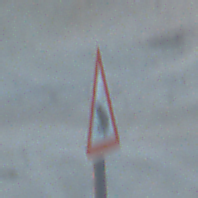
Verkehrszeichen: AmphibienwanderungRechts
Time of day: SunriseSunset
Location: Outdoor (Beach)
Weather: PartlyCloudy
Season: NotSpecified
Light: Natural